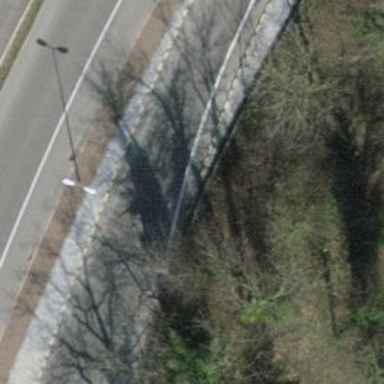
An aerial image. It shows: Secondary road with separate asphalt sidewalks.